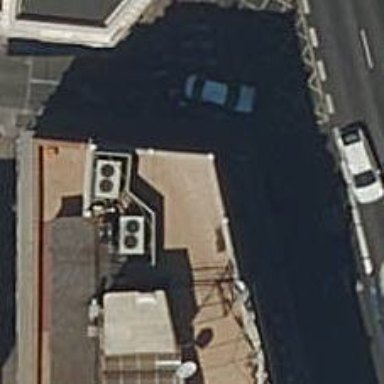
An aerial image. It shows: Restaurant.